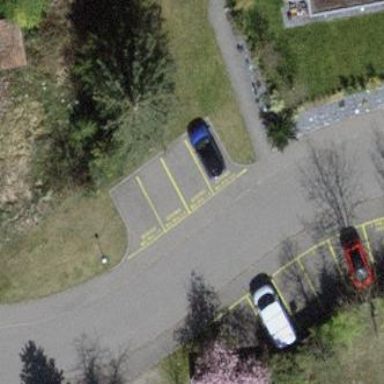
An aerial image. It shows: Parking space is available.